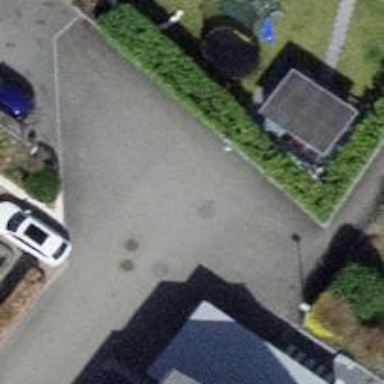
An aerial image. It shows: Paved residential road.